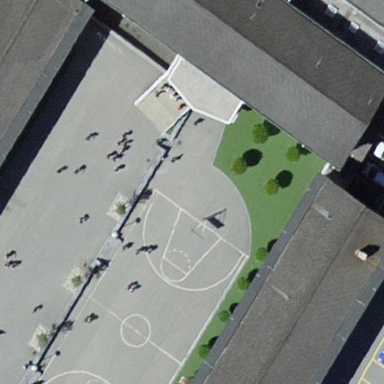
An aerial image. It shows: School.